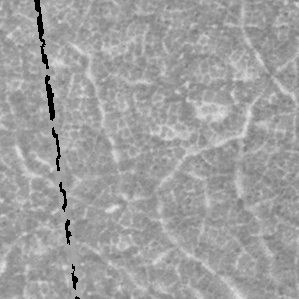
Label: frost